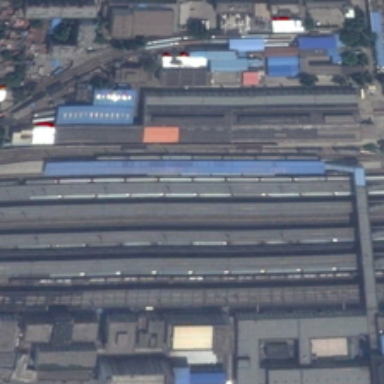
There are many abreast rails without a train .